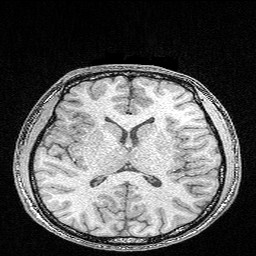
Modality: FLASH
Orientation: coronal
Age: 26
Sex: male